Field crop: maize
Growth stage: 1
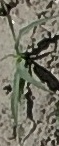
Species: sorghum